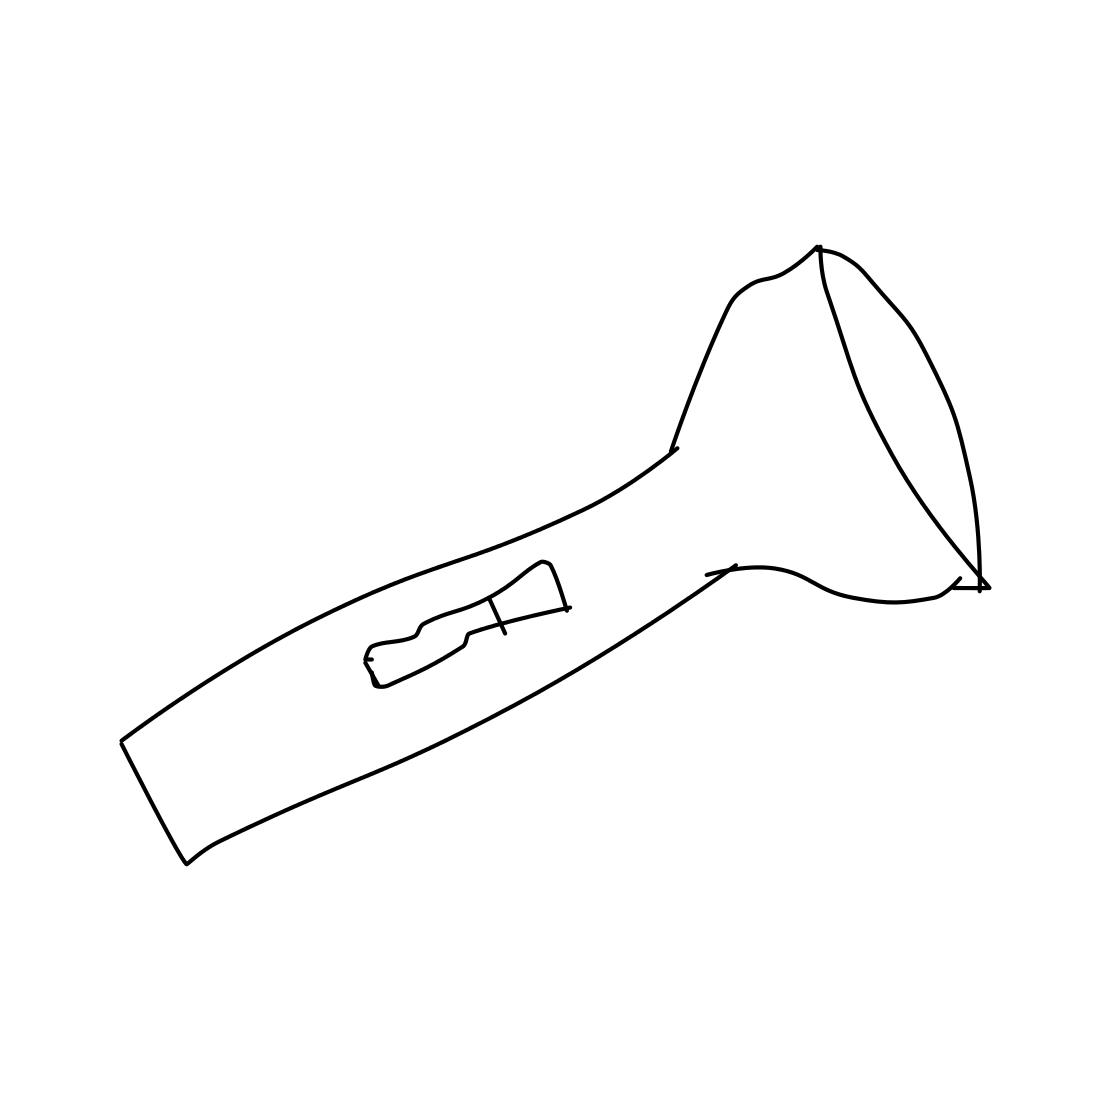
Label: flashlight